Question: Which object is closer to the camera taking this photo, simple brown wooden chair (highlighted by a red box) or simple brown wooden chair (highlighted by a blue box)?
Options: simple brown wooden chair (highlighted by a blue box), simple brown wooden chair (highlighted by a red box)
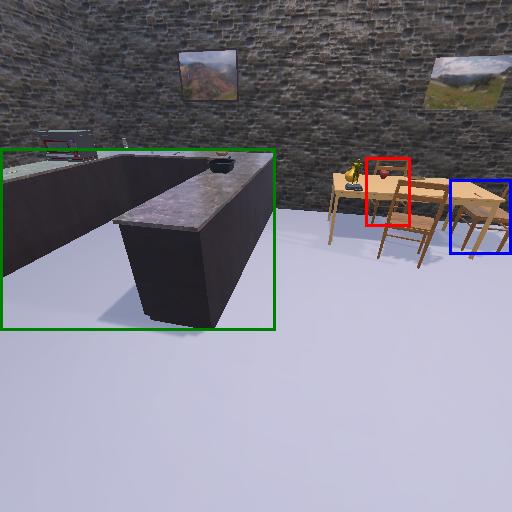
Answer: simple brown wooden chair (highlighted by a blue box)